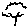
Label: tree